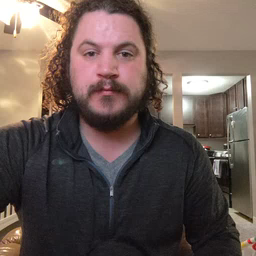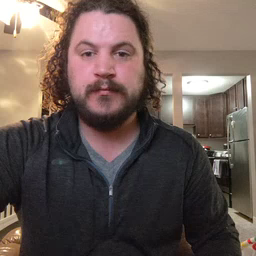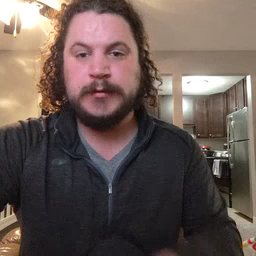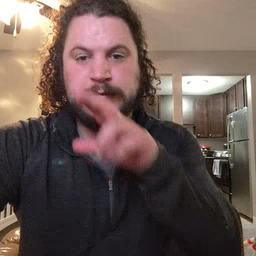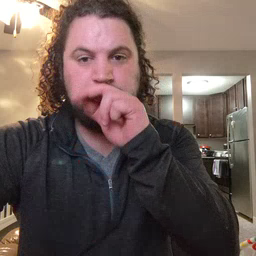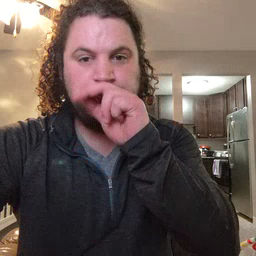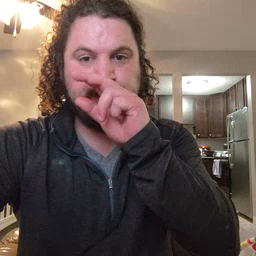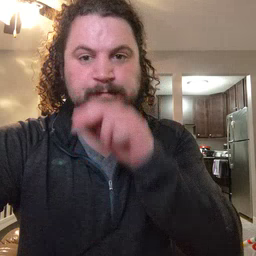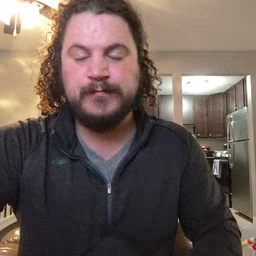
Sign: duck